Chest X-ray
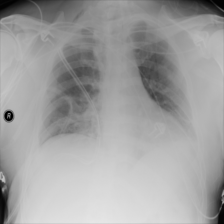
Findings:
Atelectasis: positive
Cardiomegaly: negative
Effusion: negative
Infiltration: negative
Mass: negative
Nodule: negative
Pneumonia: negative
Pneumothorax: negative
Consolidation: negative
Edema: negative
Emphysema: positive
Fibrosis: negative
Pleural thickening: negative
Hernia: negative